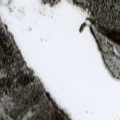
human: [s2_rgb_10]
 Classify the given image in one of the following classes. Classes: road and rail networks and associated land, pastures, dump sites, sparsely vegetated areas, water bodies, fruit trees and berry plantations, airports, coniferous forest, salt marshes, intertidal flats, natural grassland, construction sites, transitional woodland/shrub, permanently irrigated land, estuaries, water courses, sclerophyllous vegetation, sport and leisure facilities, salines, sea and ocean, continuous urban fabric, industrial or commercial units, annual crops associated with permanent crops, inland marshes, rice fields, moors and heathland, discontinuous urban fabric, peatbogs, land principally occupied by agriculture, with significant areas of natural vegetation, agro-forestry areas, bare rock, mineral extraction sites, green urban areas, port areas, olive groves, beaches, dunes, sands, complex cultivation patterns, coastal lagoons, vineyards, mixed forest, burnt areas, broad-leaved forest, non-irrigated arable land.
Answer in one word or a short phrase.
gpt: coniferous forest, mixed forest, peatbogs